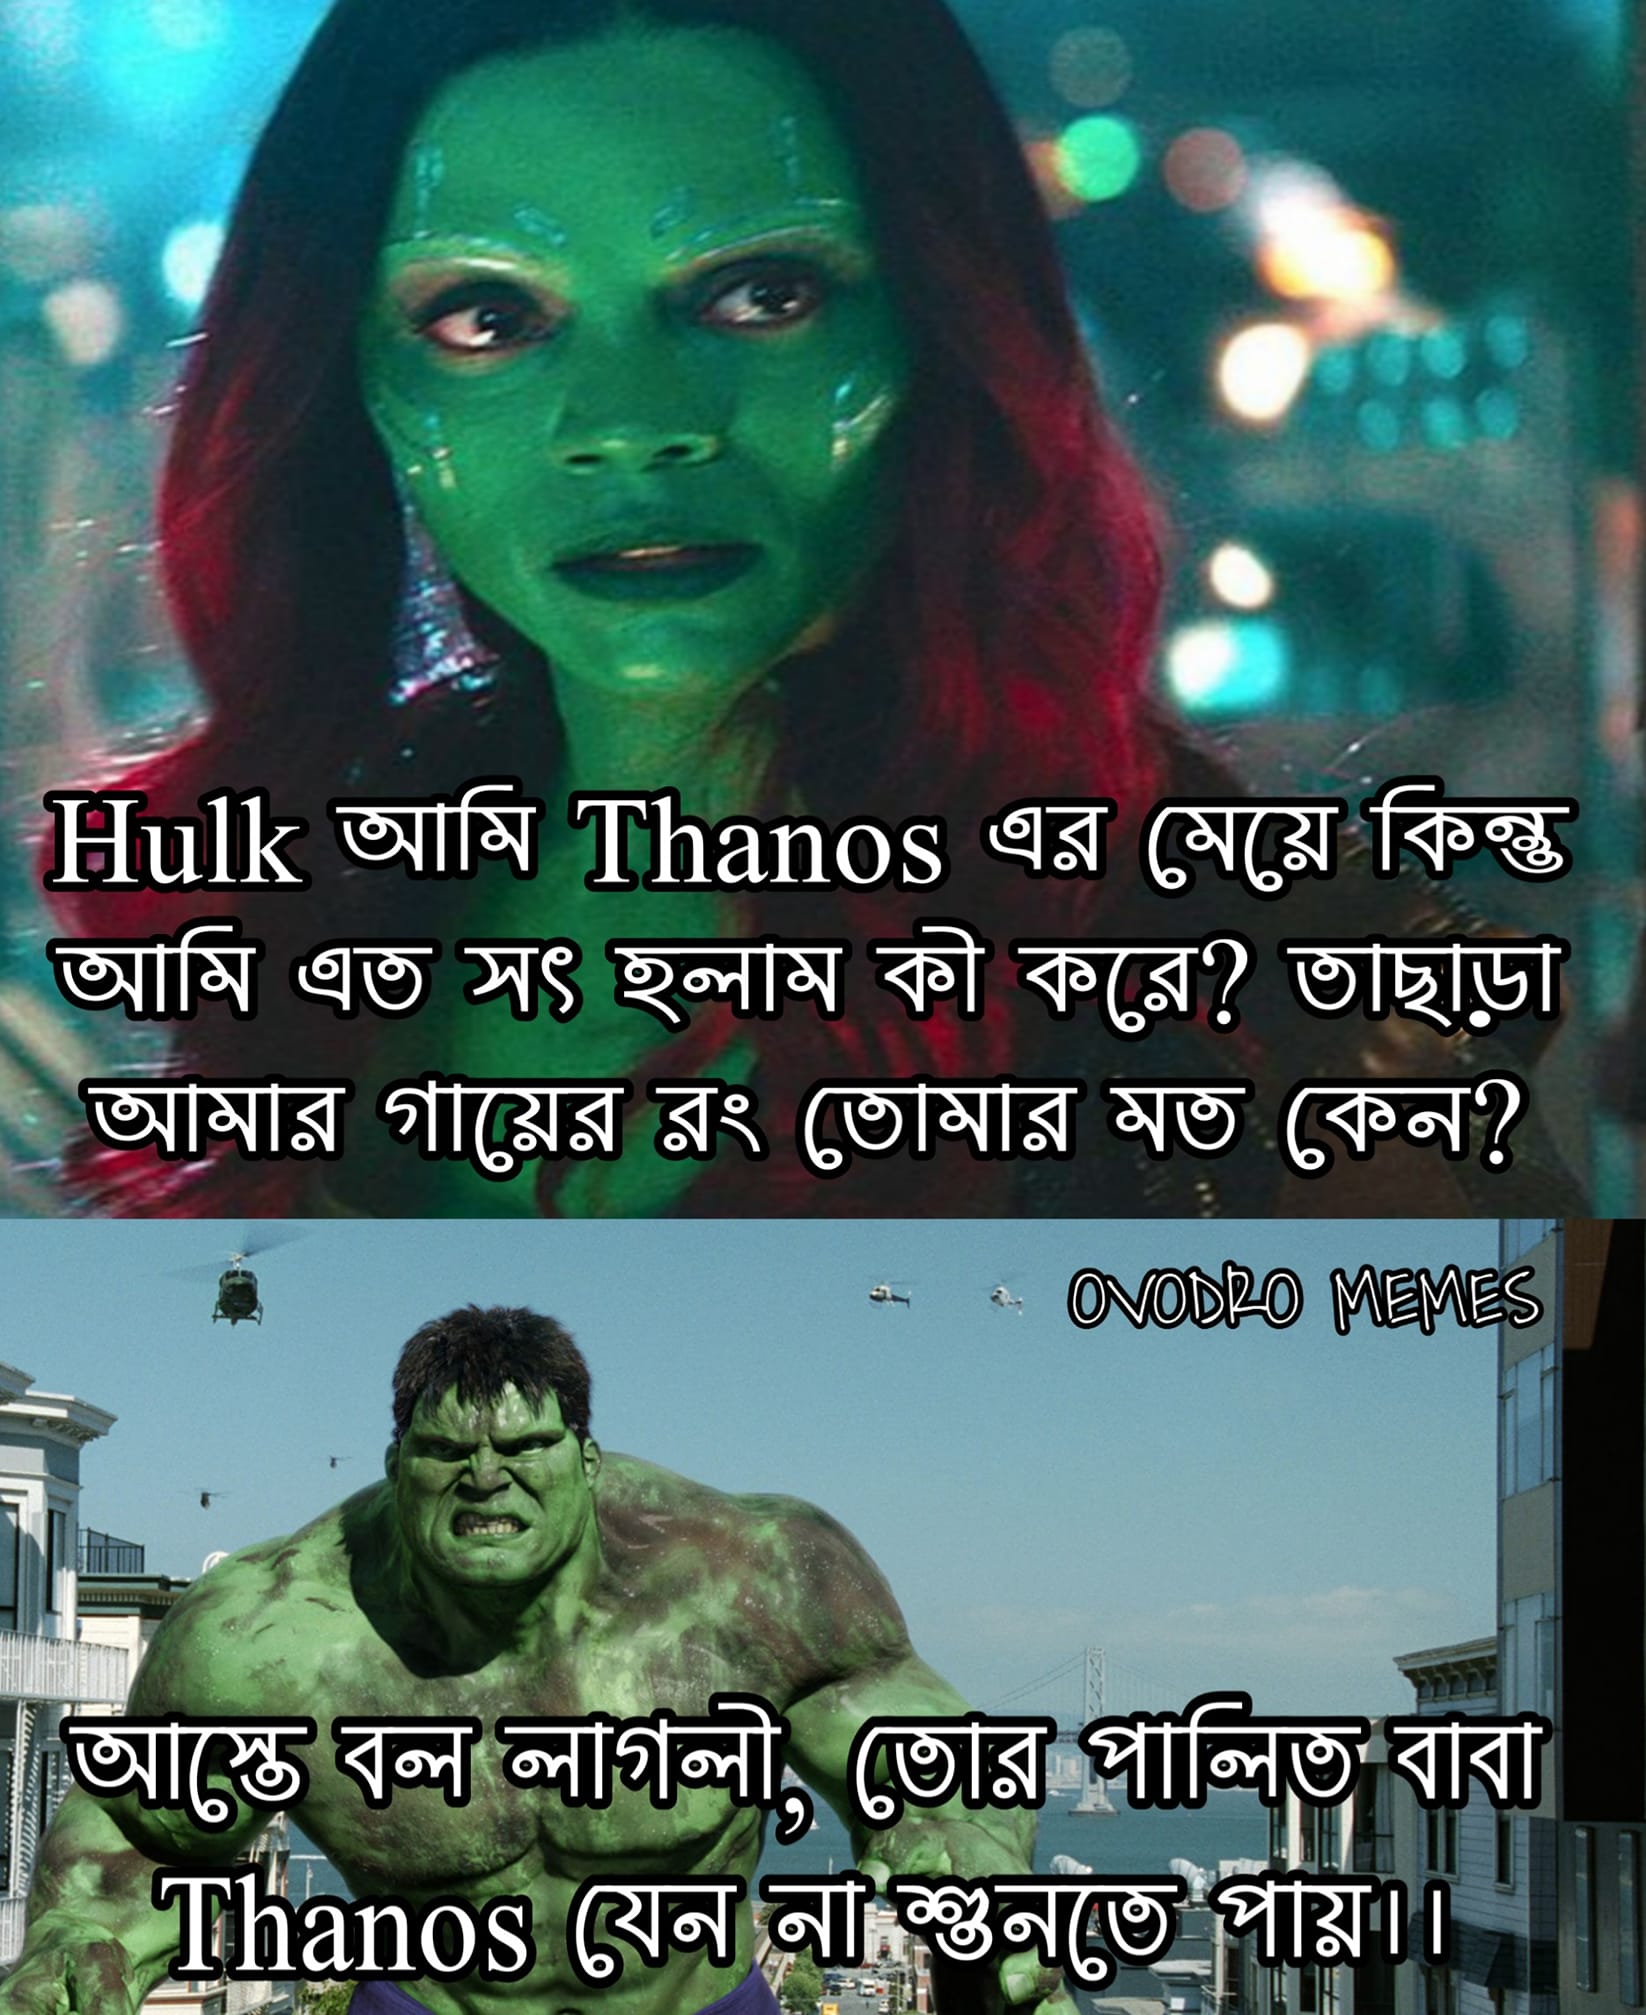
Caption: Hulk আমি Thanos এর মেয়ে কিন্তু আমি এত সৎ হলাম কী করে ?  তাছাড়া আমার গায়ের রং তোমার মত কেন ?    আস্তে বল লাগলী, তোর পালিত বাবা Thanos  যেন না শুনতে পায় ।
Label: hate